Question: I have a LaTeX document like this:
'''
\documentclass{article}
egin{document}
\section{1}
\section{2}
\section{3}
\section{4}
\section{5}
\section{6}
\section{7}
\section{8}
\section{9}
\section{10}
\section{11}
\section{12}
\section{13}
\section{14}
\section{15}
\section{16}
\section{17}
\section{18}
\section{19}
\section{20}
\section{21}
\section{22}
\section{23}
\section{24}
\section{25}
\section{26}
\section{27}
\section{28}
\section{29}
\section{30}
\end{document}
'''
Lots of section headings, but no text in
It produces something like this:

As you can see it keeps all the section headings on one page, and won't break it into 2 pages. Everything above 26 has disappeared off the end of the page.
Is there anyway to get LaTeX to split these sections across multiple pages? I can't easily change the actual content of body, since it's autogenerated. I can change the preamble though. Is there anyway to do this by changing the preamble?
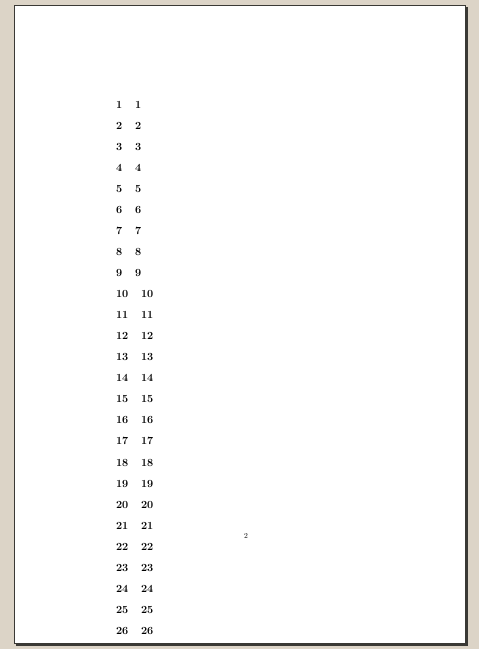
Answer: Adding \mbox{} after a section heading would allow the page break. You could introduce it globally in the preamble by:
'''
\makeatletter
\g@addto@macro\@afterheading{\mbox{}}
\makeatother
'''
or
'''
\makeatletter
\expandafter\def\expandafter\@afterheading\expandafter{\@afterheading\mbox{}}
\makeatother
'''
like in this <URL>.